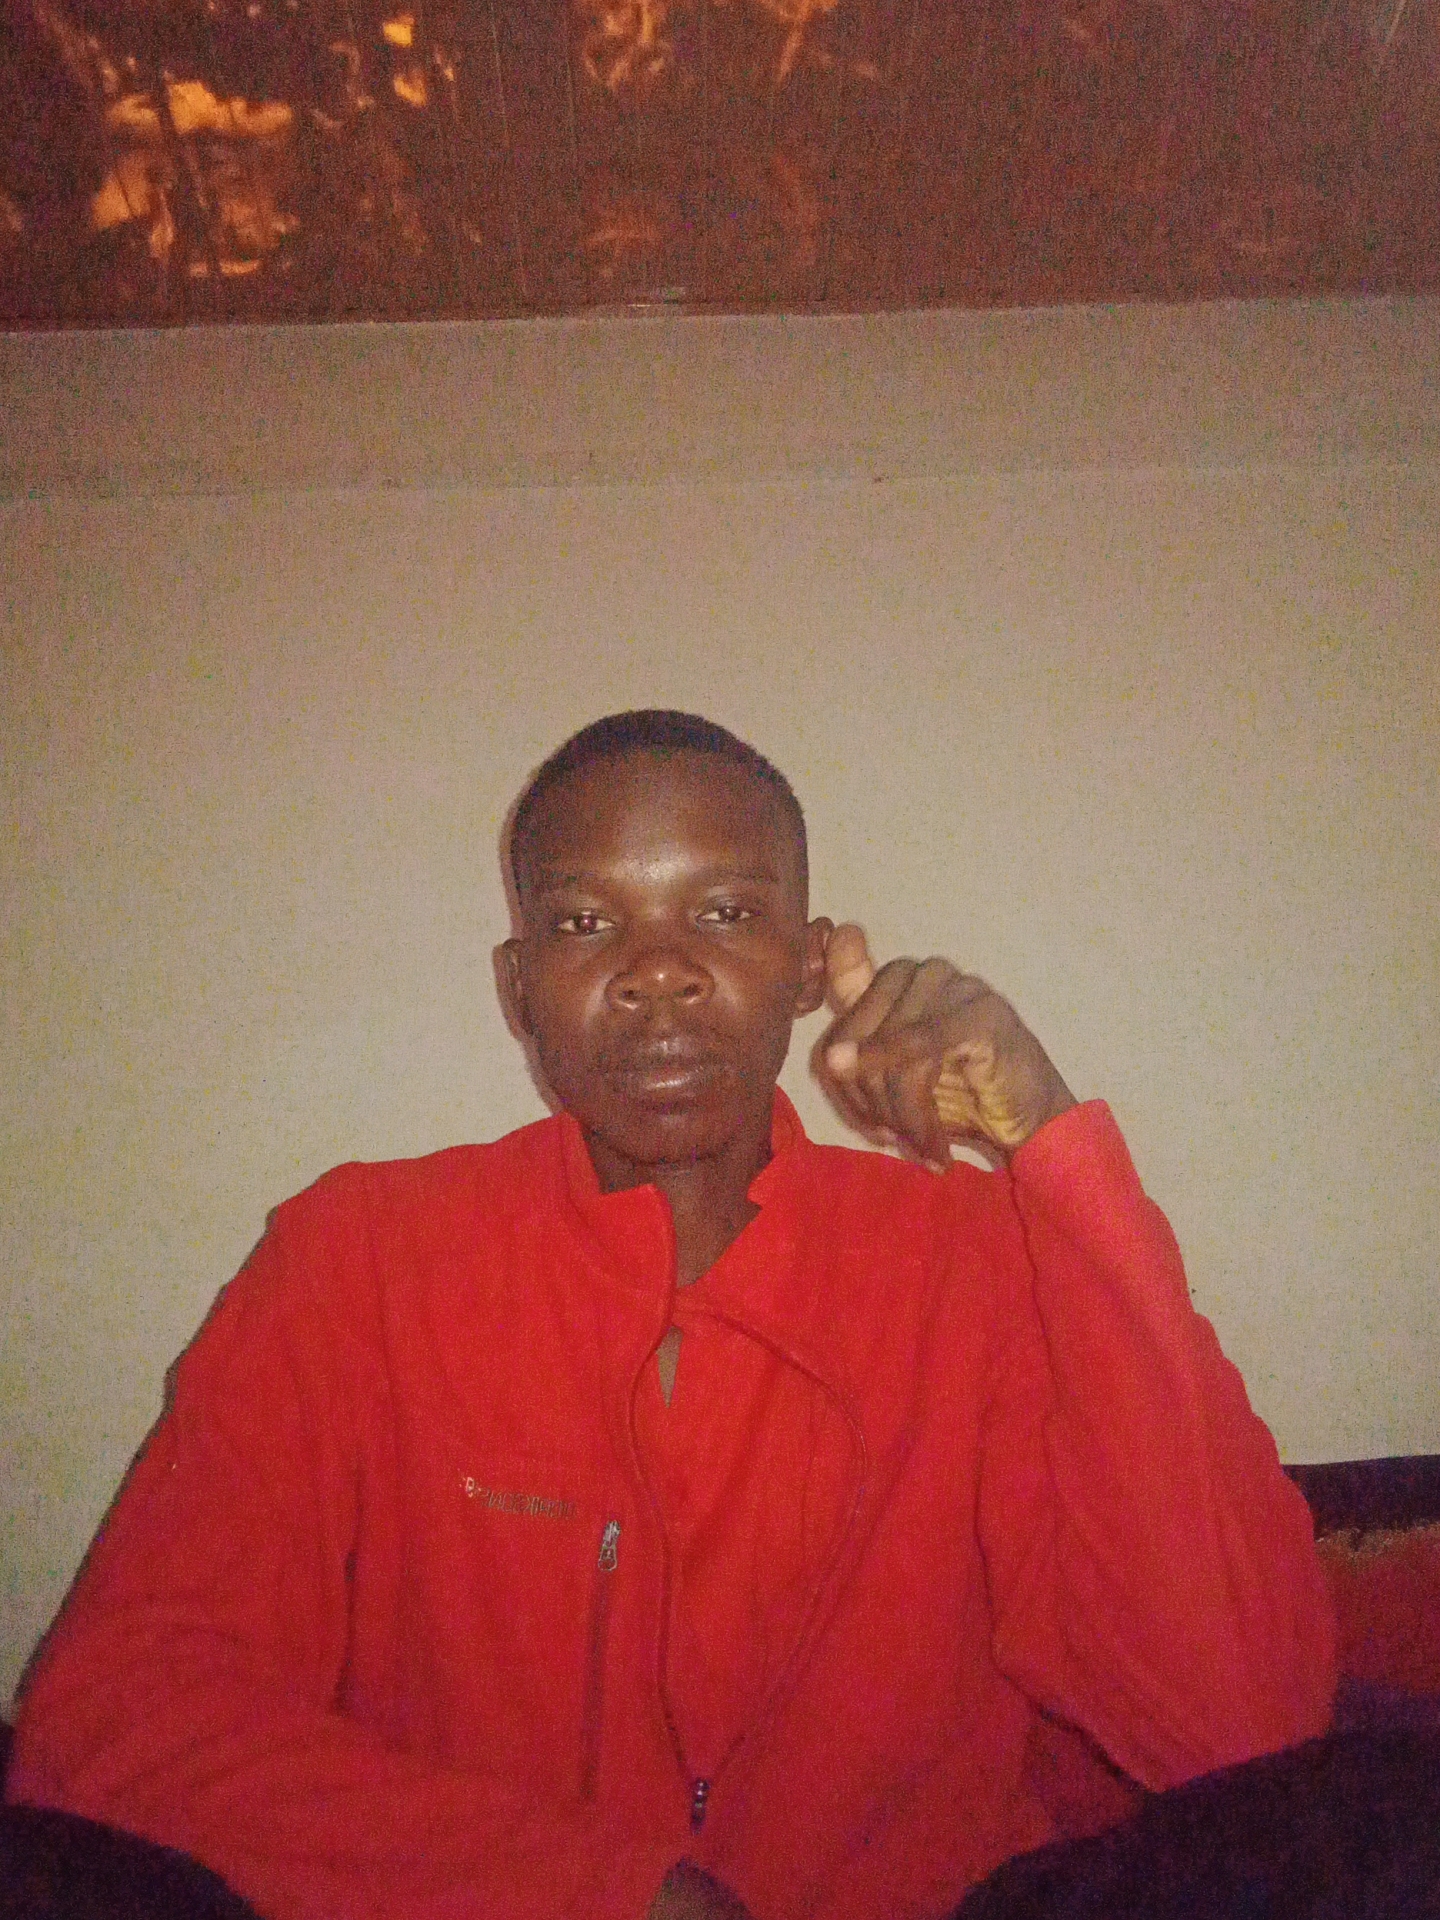
Label: noise